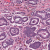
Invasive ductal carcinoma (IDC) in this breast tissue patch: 1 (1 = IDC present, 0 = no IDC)